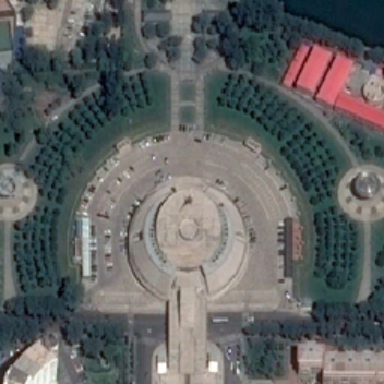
Some dark green trees besides the half circle road .